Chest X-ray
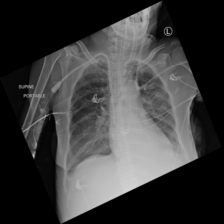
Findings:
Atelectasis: negative
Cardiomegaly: negative
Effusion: positive
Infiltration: negative
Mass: negative
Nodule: negative
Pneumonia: negative
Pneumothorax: negative
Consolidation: negative
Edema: negative
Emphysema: negative
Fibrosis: negative
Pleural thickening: negative
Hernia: negative